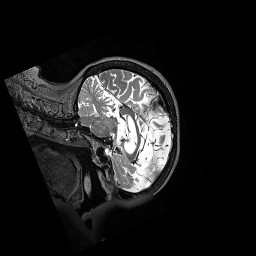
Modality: T2w
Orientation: sagittal
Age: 90
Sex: male